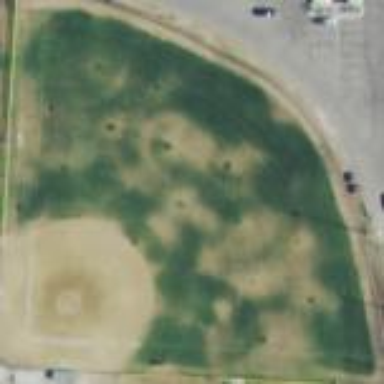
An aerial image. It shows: Baseball pitch for leisure and sports activities.